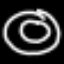
Label: donut